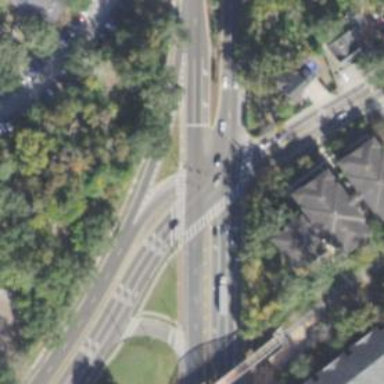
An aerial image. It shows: Marked crossing on the road.